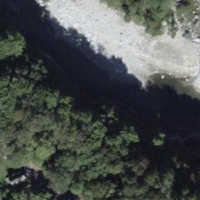
EUNIS habitat code: 44
Species observed at this site:
Hippocrepis emerus
Lamium galeobdolon